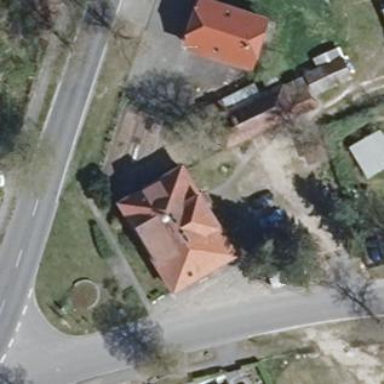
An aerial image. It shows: Hipped roof house.